Aerial crown-view tile of a tropical tree (Barro Colorado Island, Panama), acquired 20240918:
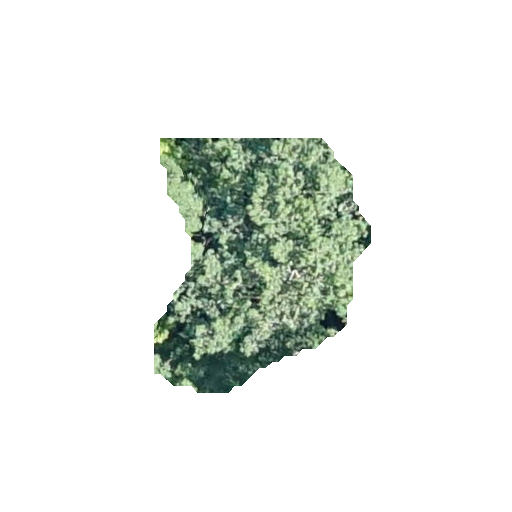
Species: Virola surinamensis
GBIF accepted scientific name: Virola surinamensis
Crown area: 63.953 m²